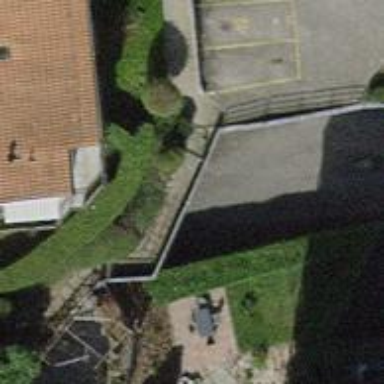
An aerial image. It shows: Parking entrance.